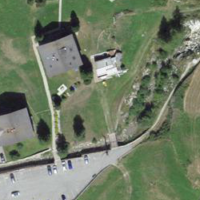
EUNIS habitat code: 31
Species observed at this site:
Marmota marmota
Motacilla cinerea
Sambucus racemosa
Cinclus cinclus
Tichodroma muraria
Lanius collurio
Ptyonoprogne rupestris
Carduelis carduelis